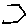
Label: hexagon